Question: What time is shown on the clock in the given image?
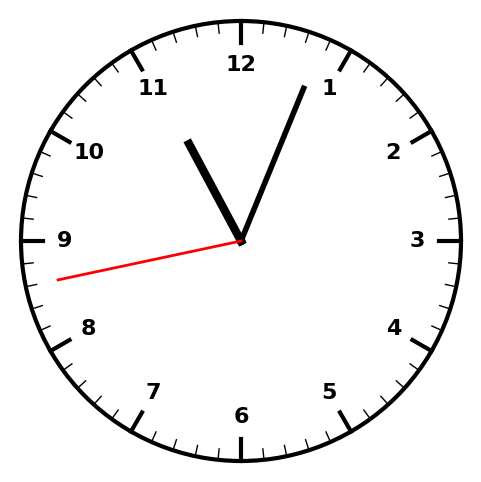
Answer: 11:03:43